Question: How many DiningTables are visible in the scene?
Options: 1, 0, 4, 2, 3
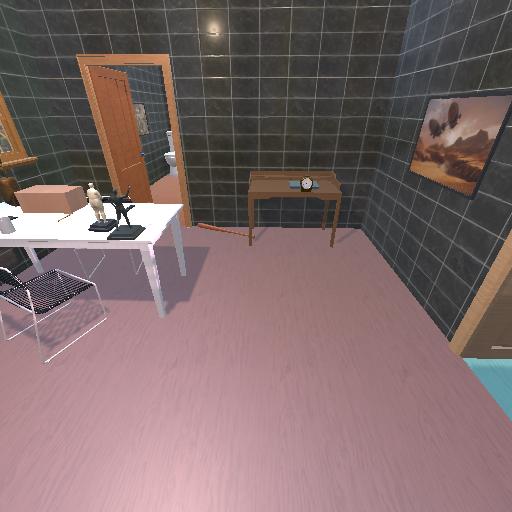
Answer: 1